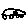
Label: car